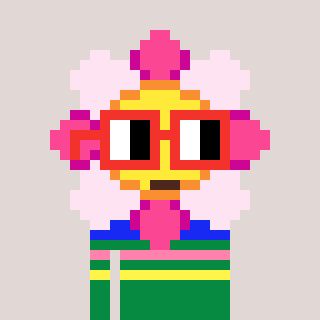
a pixel art character with square red glasses, a flower-shaped head and a green-colored body on a warm background